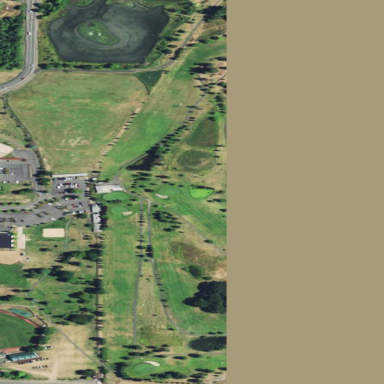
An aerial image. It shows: Golf course.